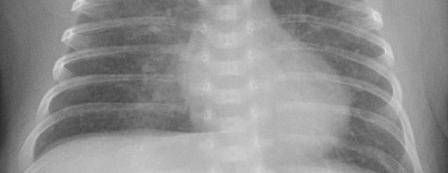
Diagnosis: PNEUMONIA